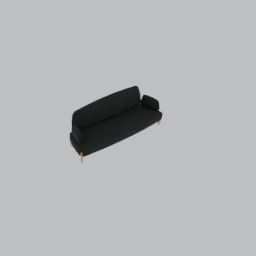
Label: furniture